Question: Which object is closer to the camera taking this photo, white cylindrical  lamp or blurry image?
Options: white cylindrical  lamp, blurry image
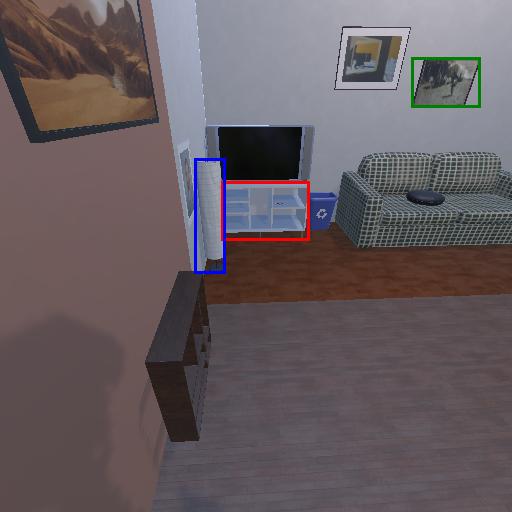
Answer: white cylindrical  lamp